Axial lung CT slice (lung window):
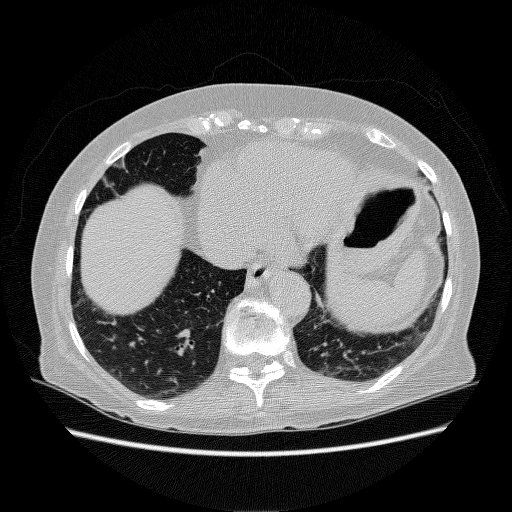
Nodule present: no